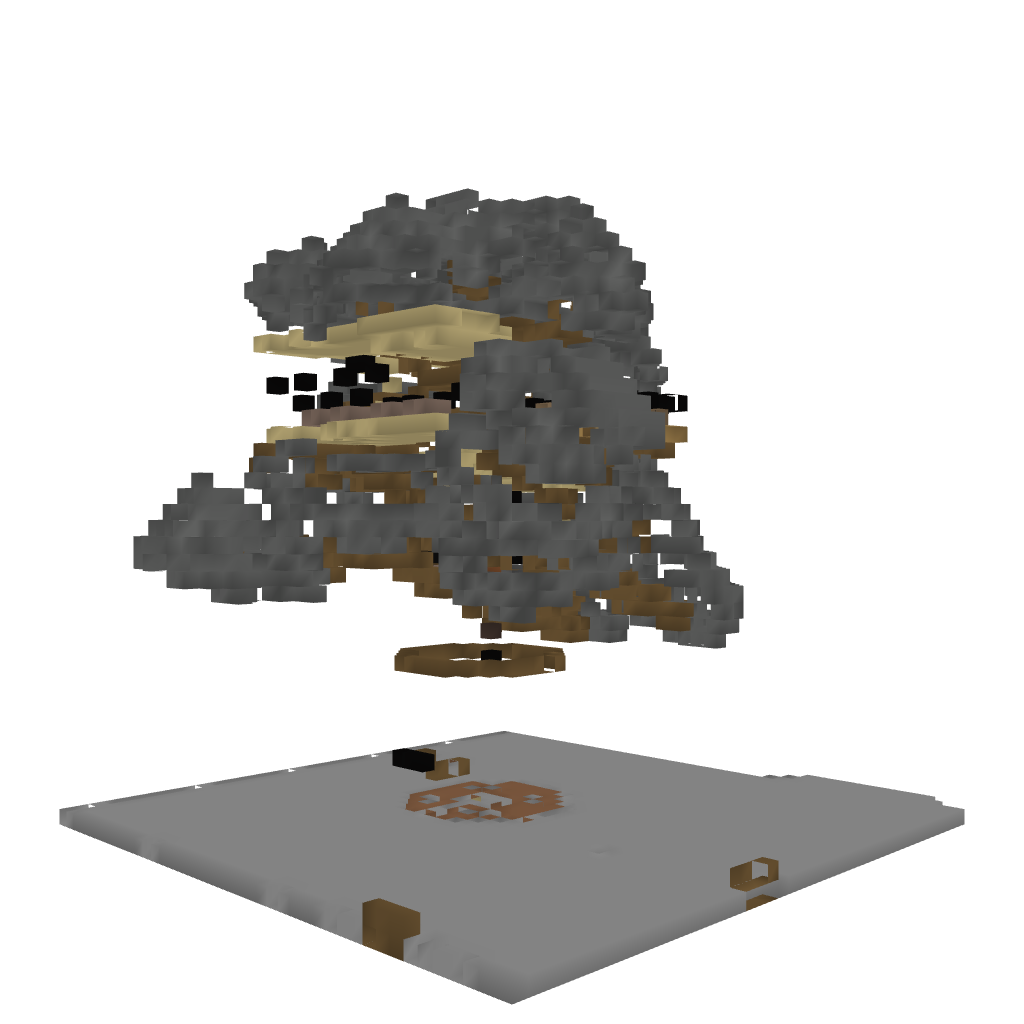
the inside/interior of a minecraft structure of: Tree House v1